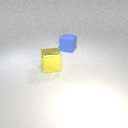
large blue rubber cube behind large yellow metal cube